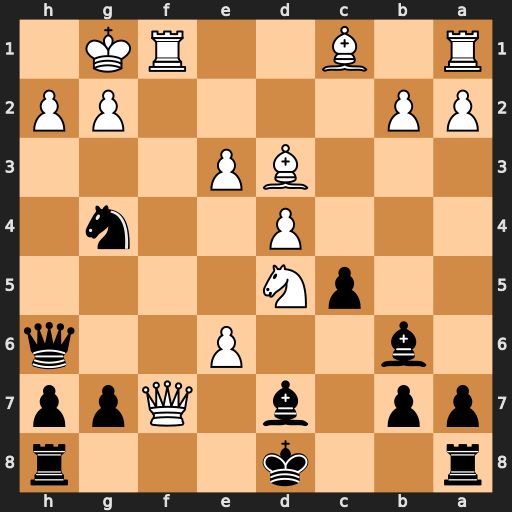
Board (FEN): r2k3r/pp1b1Qpp/1b2P2q/2pN4/3P2n1/3BP3/PP4PP/R1B2RK1
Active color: b
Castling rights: -
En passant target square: -
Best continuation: Qxh2#